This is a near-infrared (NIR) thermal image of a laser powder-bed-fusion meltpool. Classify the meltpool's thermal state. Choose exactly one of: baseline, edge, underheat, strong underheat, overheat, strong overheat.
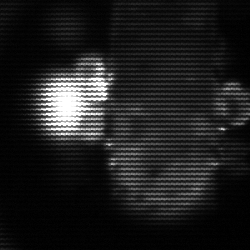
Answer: strong underheat